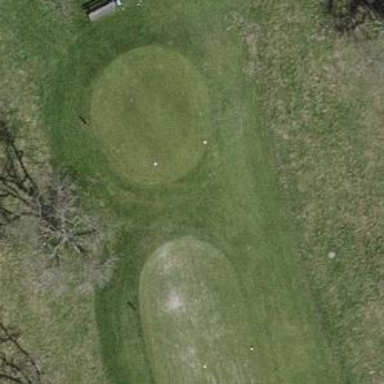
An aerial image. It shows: Golf tee.